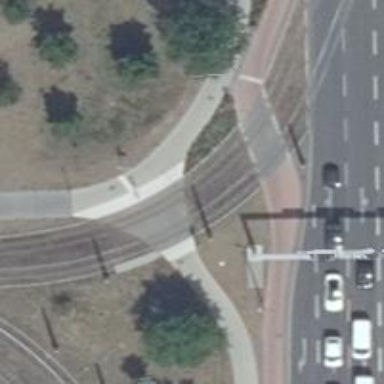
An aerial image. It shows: Tram crossing on the railway.